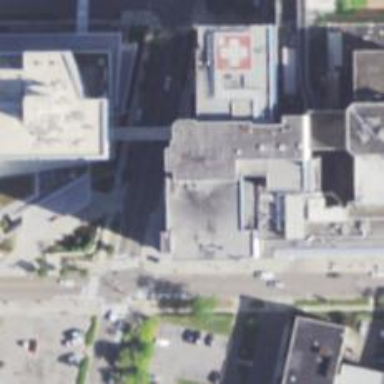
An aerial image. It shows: Hospital providing healthcare services.